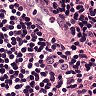
Metastatic tissue present: no